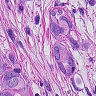
Metastatic tissue present: yes